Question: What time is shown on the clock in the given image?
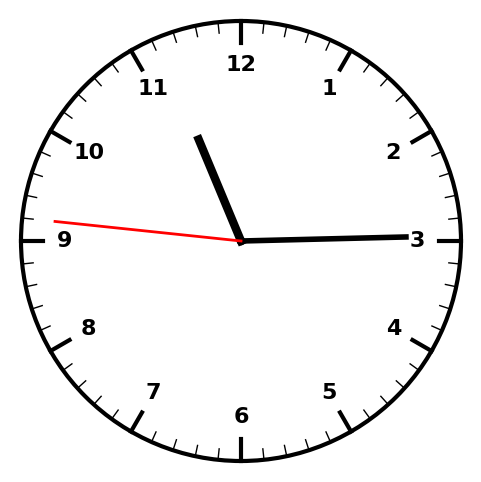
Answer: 11:14:46